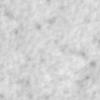
Label: no_change